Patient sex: M
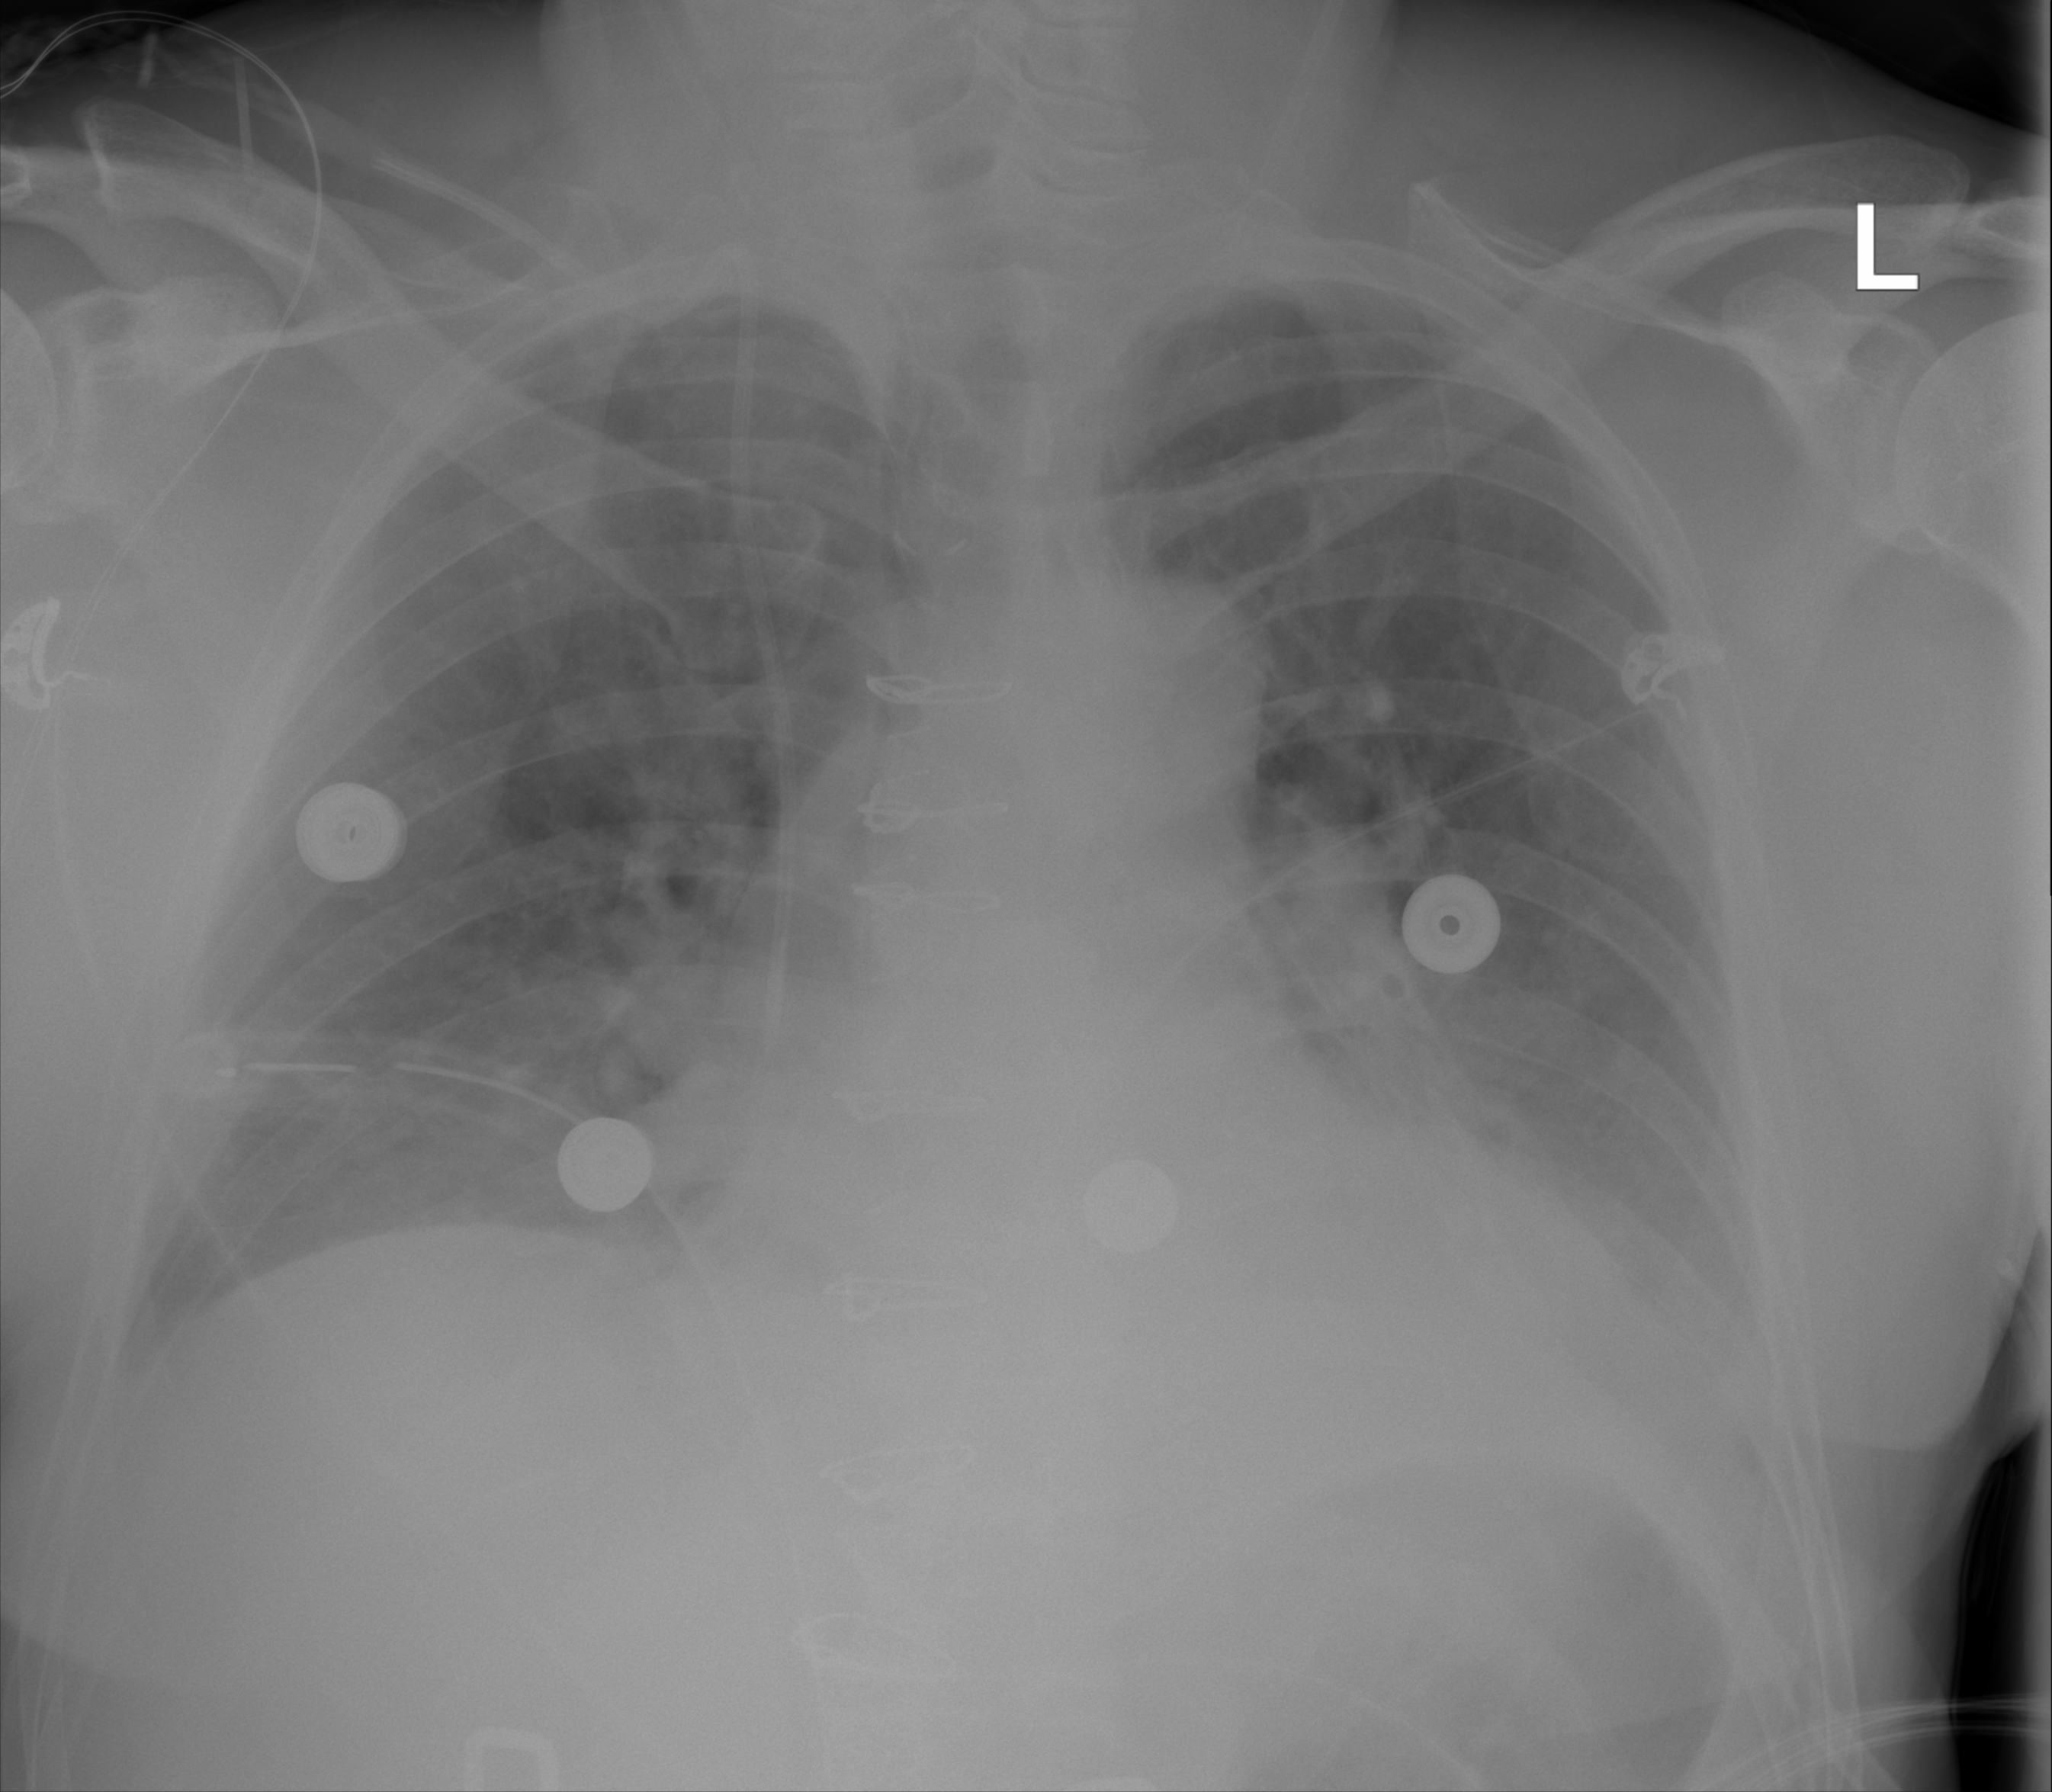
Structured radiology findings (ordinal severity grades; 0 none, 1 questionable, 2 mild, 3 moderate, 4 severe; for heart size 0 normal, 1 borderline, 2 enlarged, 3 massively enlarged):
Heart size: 1
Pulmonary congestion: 0
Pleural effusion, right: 0
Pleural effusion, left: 2
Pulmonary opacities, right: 0
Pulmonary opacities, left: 0
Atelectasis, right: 0
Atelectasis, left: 2